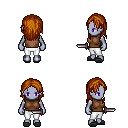
a pixel art fantasy rpg character, female body template, dark elf, purple skin, brown sleeveless shirt, white pants, brunette long hairstyle, gray slippers, dagger, four views (front, back, left, right), 2x2 character sprite sheet, small pixel art, hard edges, no anti-aliasing